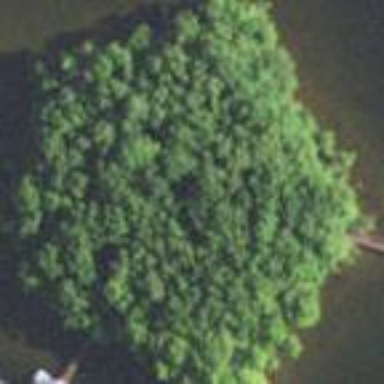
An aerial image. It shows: Islet.